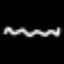
Label: squiggle